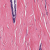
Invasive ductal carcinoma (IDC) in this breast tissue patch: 0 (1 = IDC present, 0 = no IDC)